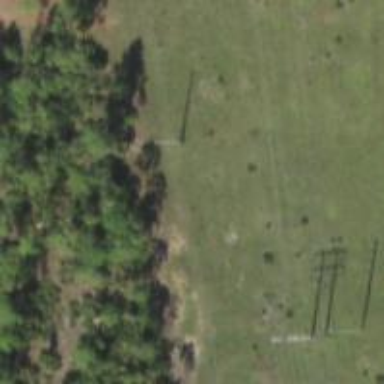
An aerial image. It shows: Power pole.